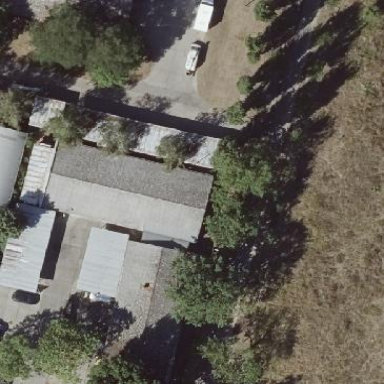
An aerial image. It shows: Commercial building.